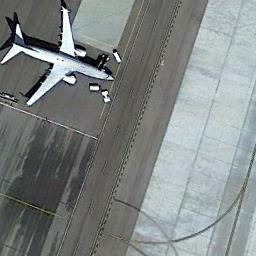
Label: airplane